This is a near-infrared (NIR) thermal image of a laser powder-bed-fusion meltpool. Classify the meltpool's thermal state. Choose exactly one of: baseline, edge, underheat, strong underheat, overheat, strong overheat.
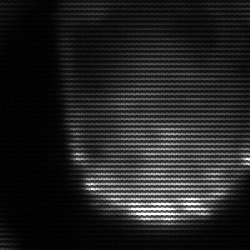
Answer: edge